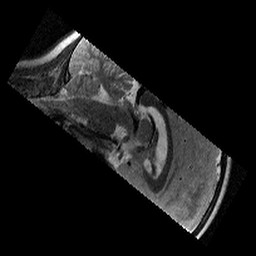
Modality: T2w
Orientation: sagittal
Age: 9
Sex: female
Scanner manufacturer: siemens
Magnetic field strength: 3 T
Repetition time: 9.23 s
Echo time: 0.067 s